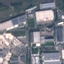
Label: Industrial